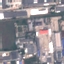
Land use / land cover: Industrial